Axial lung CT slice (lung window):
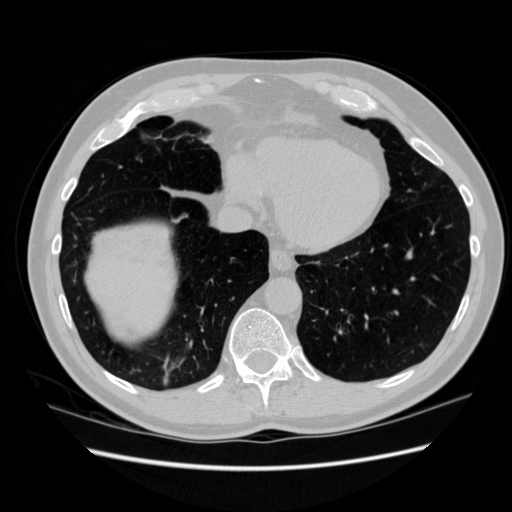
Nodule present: no